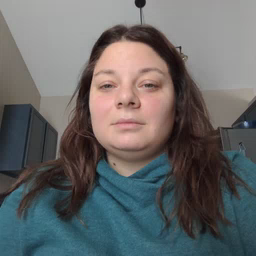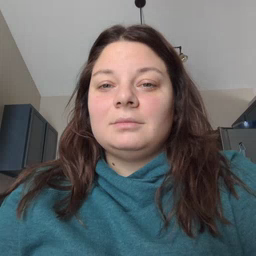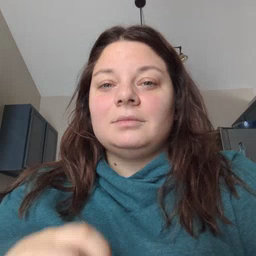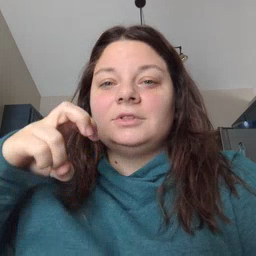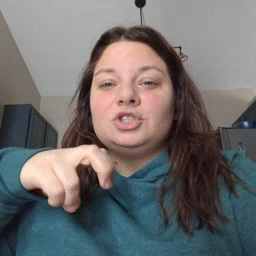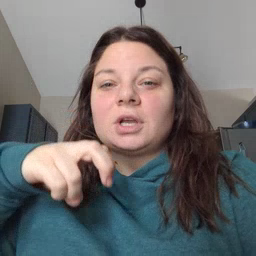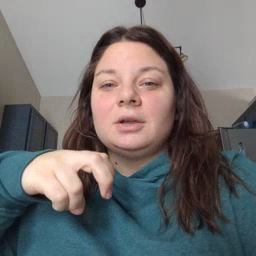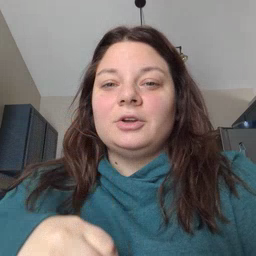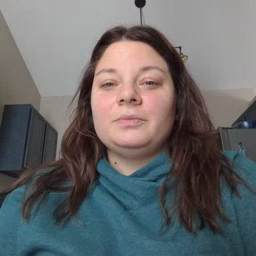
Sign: chair